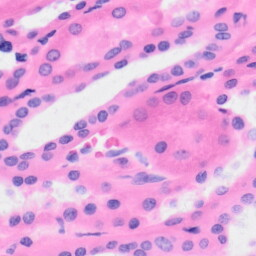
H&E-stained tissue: Kidney